Aerial crown-view tile of a tropical tree (Barro Colorado Island, Panama), acquired 20240813:
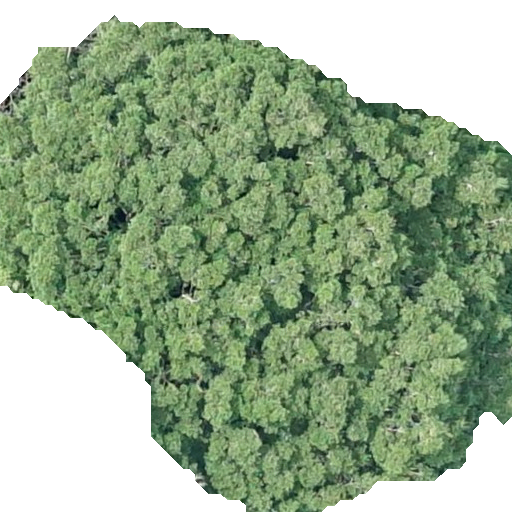
Species: Brosimum alicastrum
GBIF accepted scientific name: Brosimum alicastrum
Crown area: 297.069 m²